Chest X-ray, PA view. Patient: 69 years old, sex M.
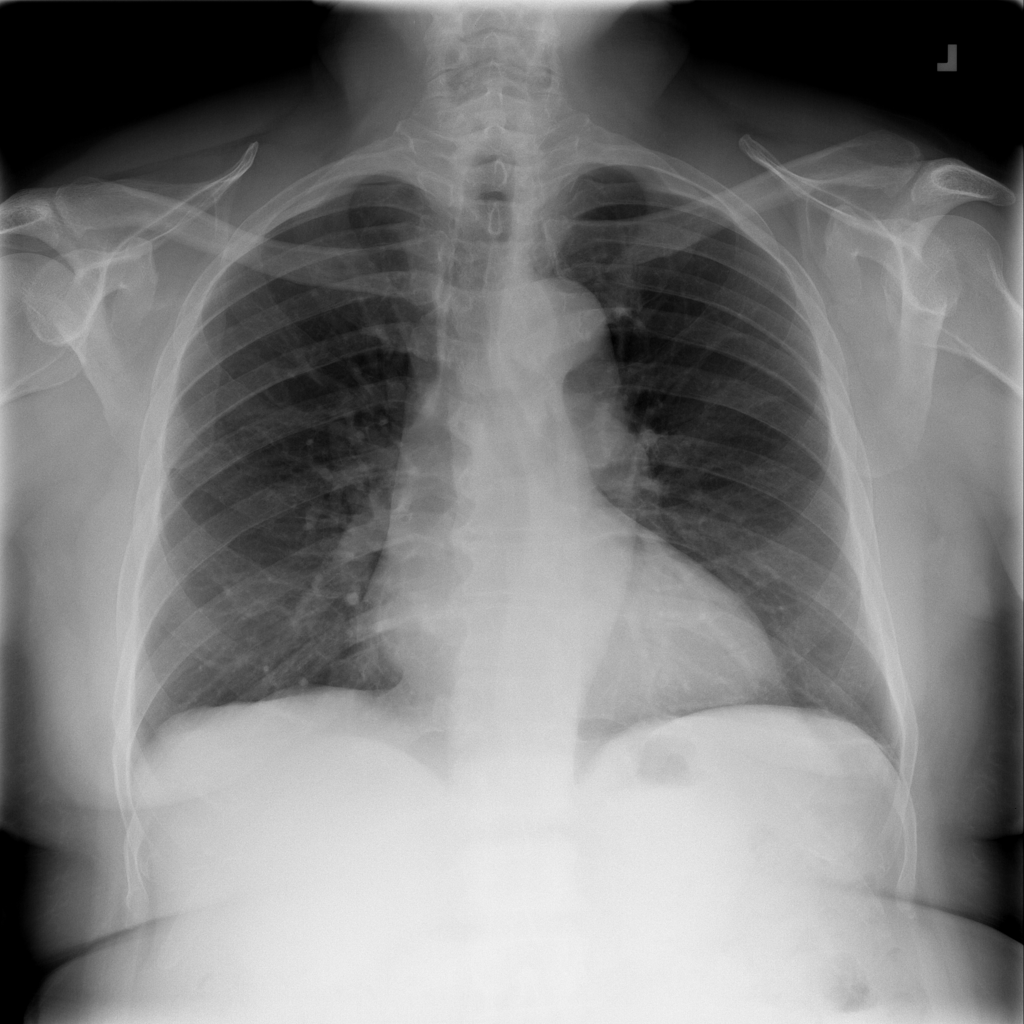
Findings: No Finding